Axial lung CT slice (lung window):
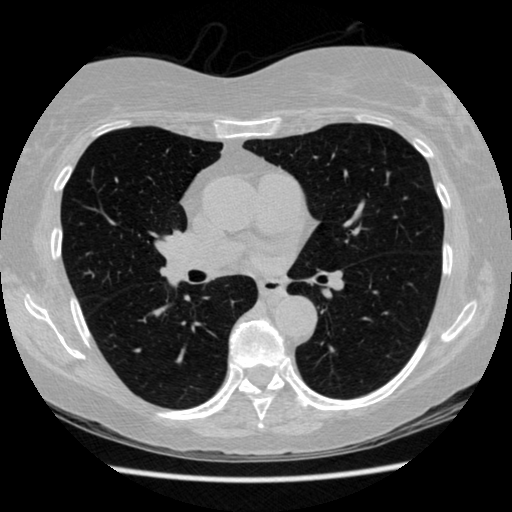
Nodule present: no